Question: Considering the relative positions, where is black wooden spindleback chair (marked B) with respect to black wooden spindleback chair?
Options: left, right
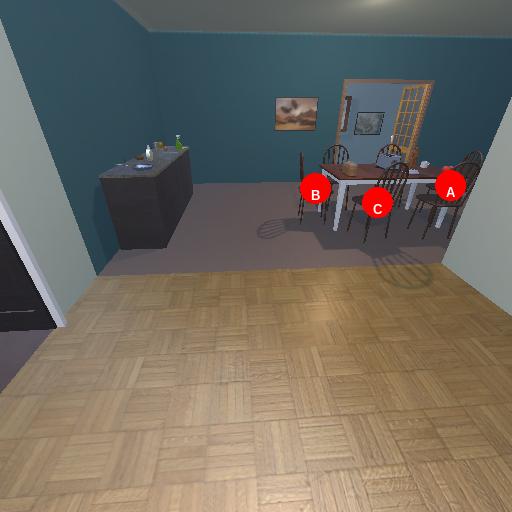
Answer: left